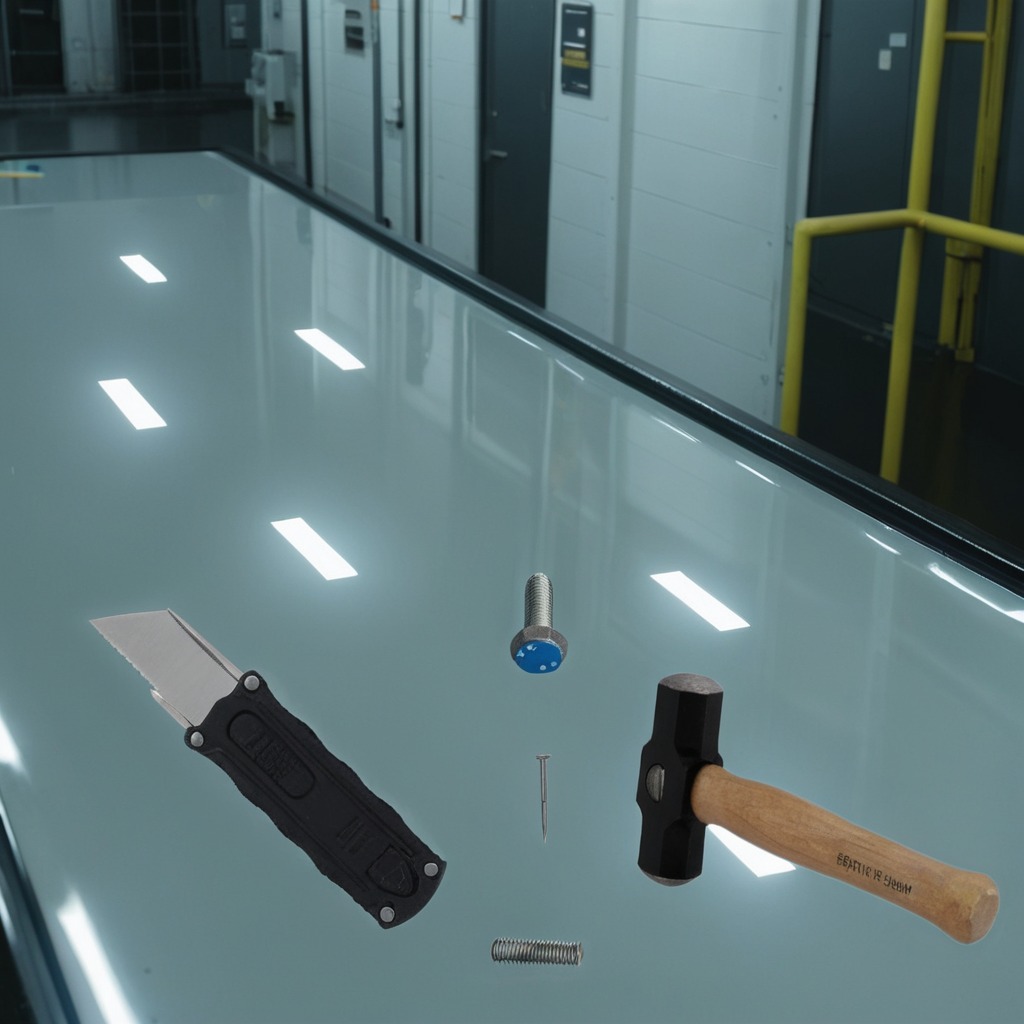
A hammer and a coiled metal spring are lying on the table.